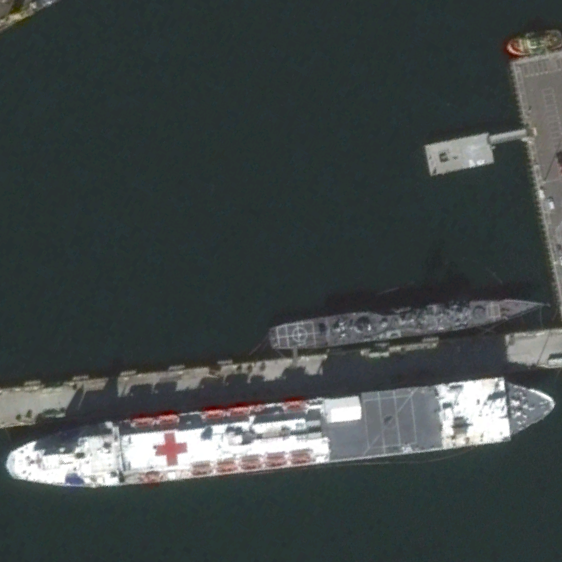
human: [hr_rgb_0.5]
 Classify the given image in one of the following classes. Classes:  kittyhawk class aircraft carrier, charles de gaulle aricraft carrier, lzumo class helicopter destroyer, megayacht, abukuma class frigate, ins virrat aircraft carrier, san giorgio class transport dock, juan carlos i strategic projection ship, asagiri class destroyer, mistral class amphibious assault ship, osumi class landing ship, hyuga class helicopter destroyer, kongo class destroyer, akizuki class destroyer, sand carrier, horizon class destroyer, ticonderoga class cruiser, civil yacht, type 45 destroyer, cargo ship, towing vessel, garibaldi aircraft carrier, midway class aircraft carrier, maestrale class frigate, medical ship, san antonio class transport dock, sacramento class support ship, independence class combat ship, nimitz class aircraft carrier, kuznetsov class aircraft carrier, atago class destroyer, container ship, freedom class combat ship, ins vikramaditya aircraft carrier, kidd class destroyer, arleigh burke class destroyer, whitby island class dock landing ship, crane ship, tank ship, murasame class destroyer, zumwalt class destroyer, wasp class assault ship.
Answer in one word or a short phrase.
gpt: Medical ship